三年级 · 度量几何学
量一量, 填一填, 画一画。

$(\quad)$ 毫米
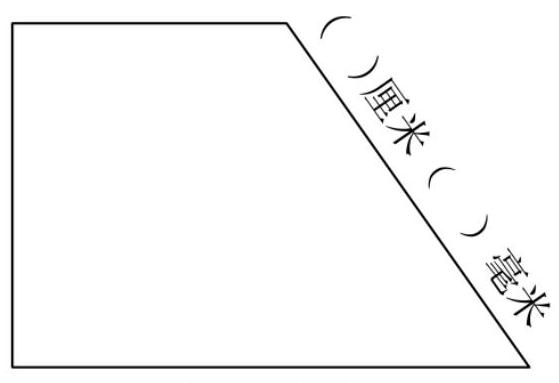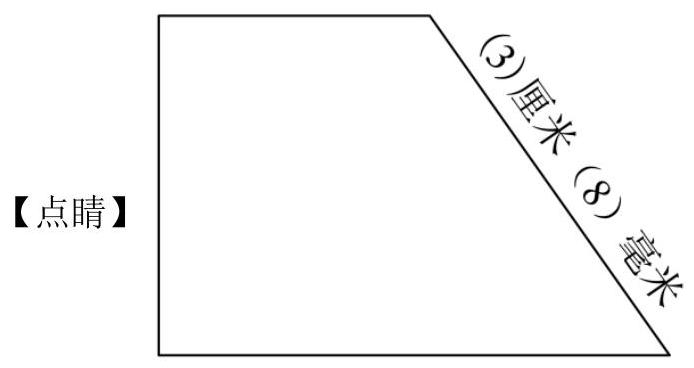
答案: 见详解

【分析】直尺上 1 个小格是 1 毫米, 因此将 0 刻度线对准线段的首端, 末端指向第多少个小格, 则这条线段就长多少毫米;

直尺上 1 个大格是 1 厘米, 因此用 0 刻度线对准线段的首端, 再根据线段末端指向的位置进行解答即可。

【详解】 根据测量, 填空如下:

(47) 毫米

此题考查的是测量物体的长度, 应熟练掌握直尺的特点。

10 ._详解

$120 \quad 450$

【分析】求一个数比另一个数多多少用减法; 求比一个数多多少的数用加法; 据此即可解答。

【详解】 $480-360=120$

$280+170=450$

480 比 360 多 120 , 比 280 多 170 的数是 450 。

【点睛】熟练掌握整数加减法的计算方法是解答本题的关键。